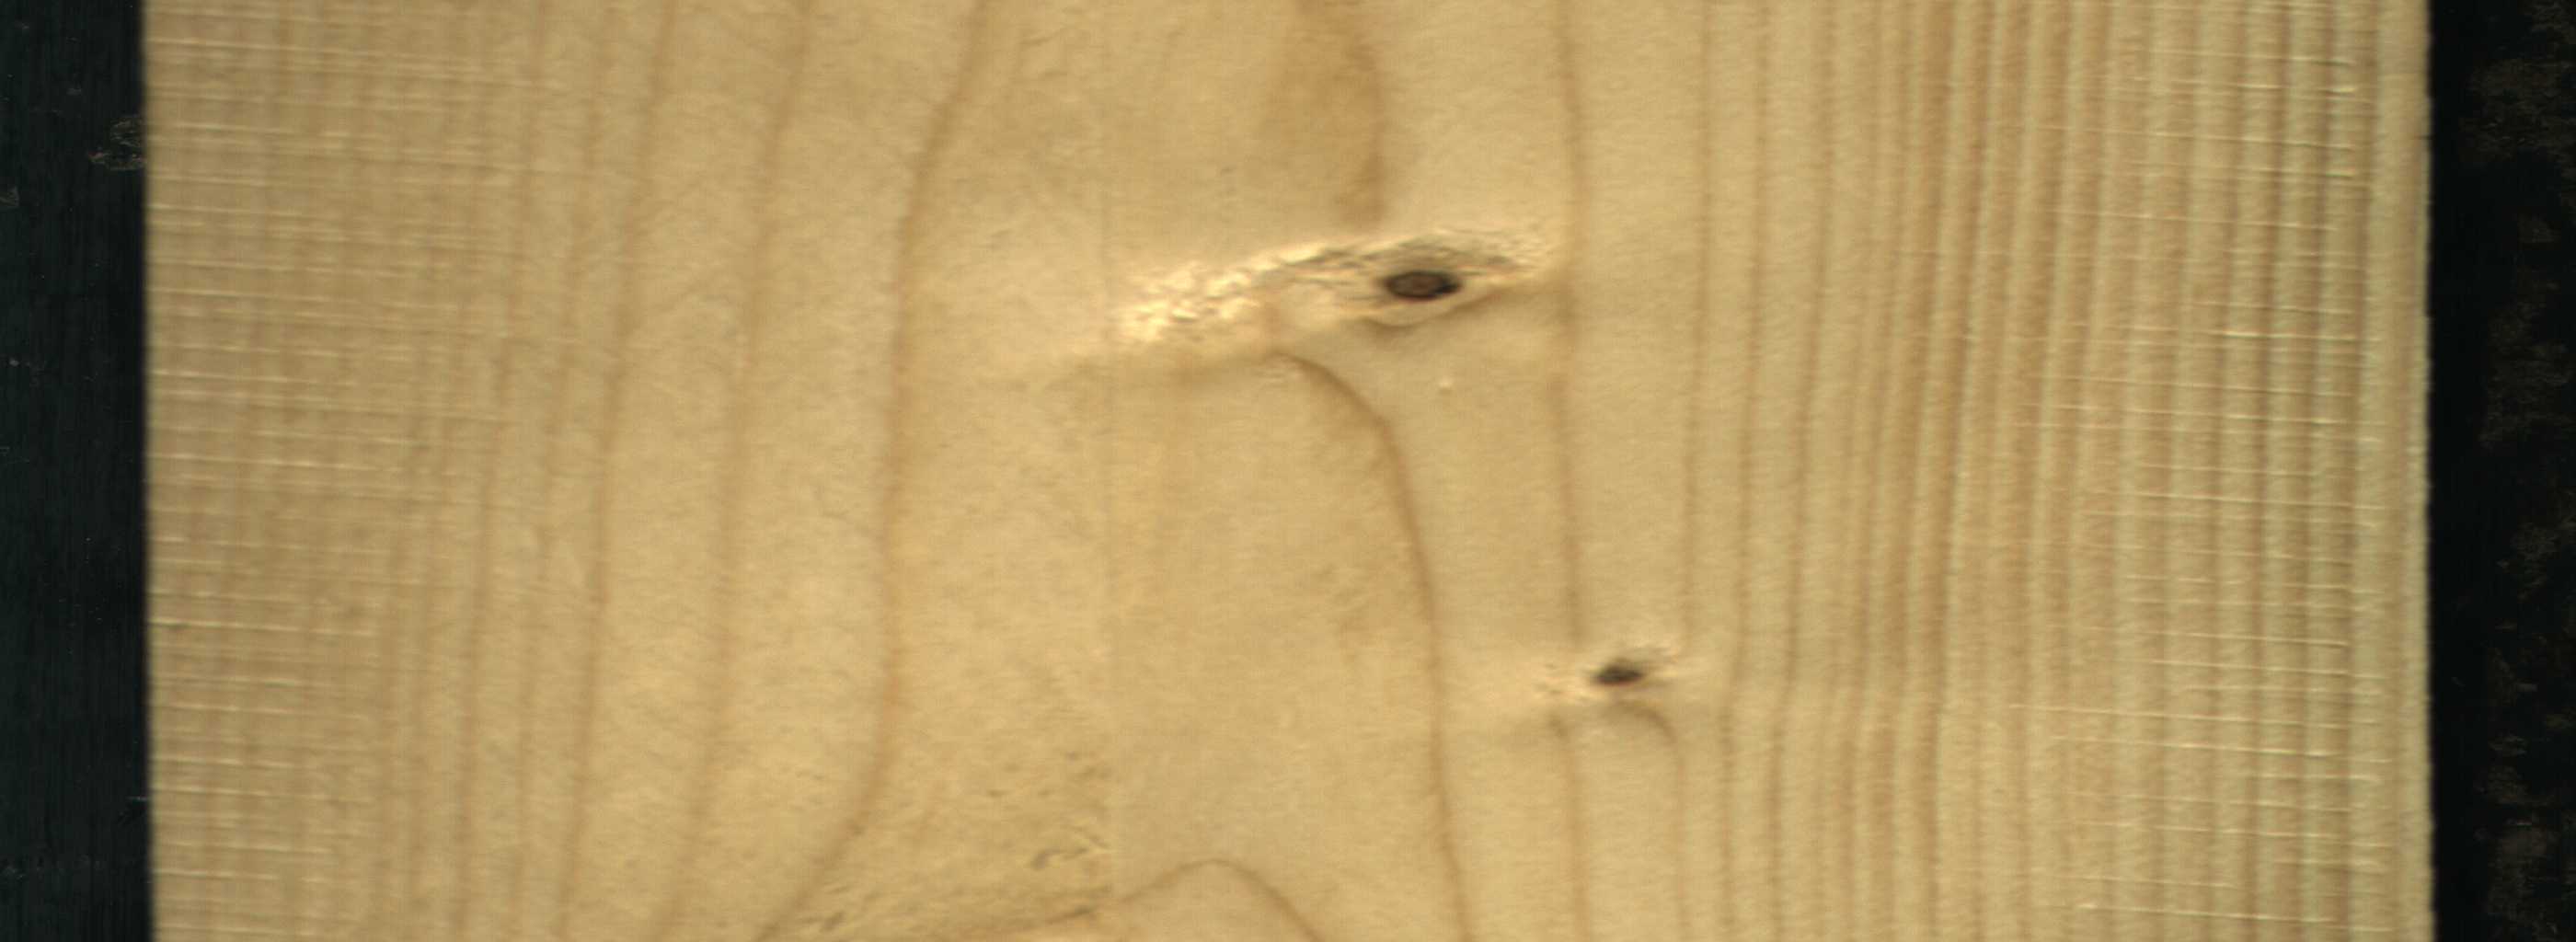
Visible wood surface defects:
Live_Knot
Live_Knot